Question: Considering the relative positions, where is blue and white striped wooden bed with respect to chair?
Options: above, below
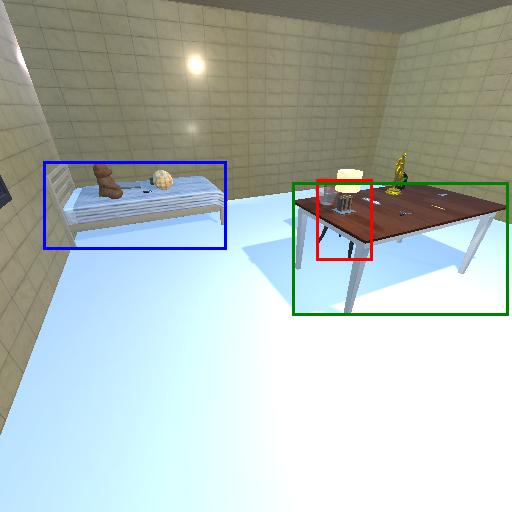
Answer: above